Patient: sex M, age 68
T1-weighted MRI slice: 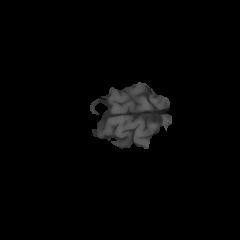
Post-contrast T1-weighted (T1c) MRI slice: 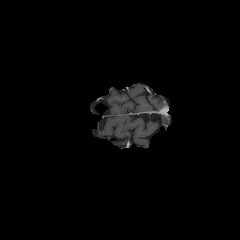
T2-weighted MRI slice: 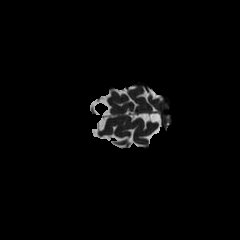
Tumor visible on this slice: no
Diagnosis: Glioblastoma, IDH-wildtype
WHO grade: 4